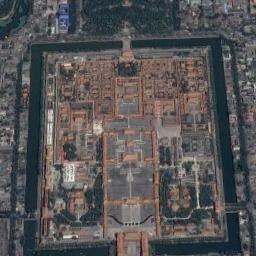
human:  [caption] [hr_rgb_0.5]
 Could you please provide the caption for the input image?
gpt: The palace is surrounded by buildings .

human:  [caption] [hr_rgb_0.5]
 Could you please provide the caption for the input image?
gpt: The palace is surrounded by lush forests .

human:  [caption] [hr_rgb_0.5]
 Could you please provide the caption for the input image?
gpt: Many buildings of different shapes are beside the palace .

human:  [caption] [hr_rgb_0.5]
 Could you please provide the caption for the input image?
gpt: The orange palace with lots of palaces of different sizes is surrounded by a channel and lots of other buildings .

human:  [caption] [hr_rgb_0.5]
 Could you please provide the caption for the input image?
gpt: There are brown buildings and walls in the palace .